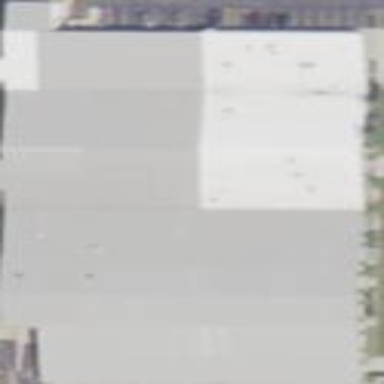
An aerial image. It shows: Industrial building.